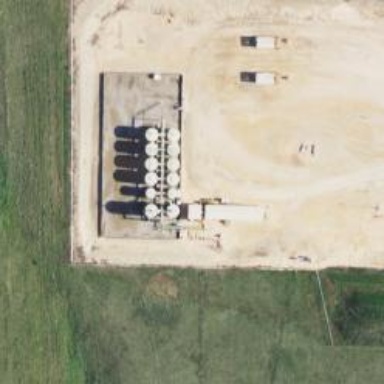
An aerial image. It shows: Storage tank that is man-made.